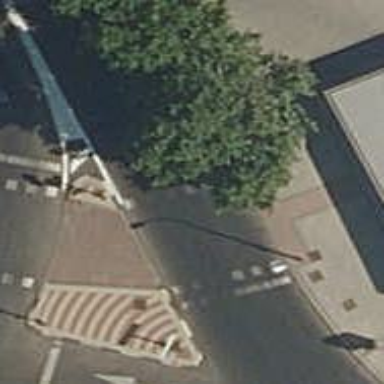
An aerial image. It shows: Crossing with traffic signals.